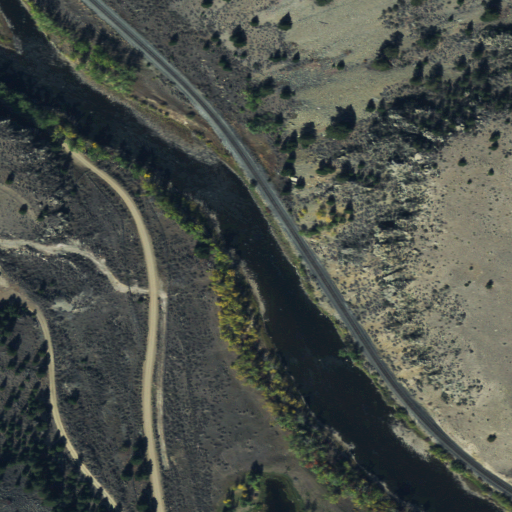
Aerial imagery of valley in Montana named La Marche Gulch containing shrub, evergreen forest, grassland, and open water